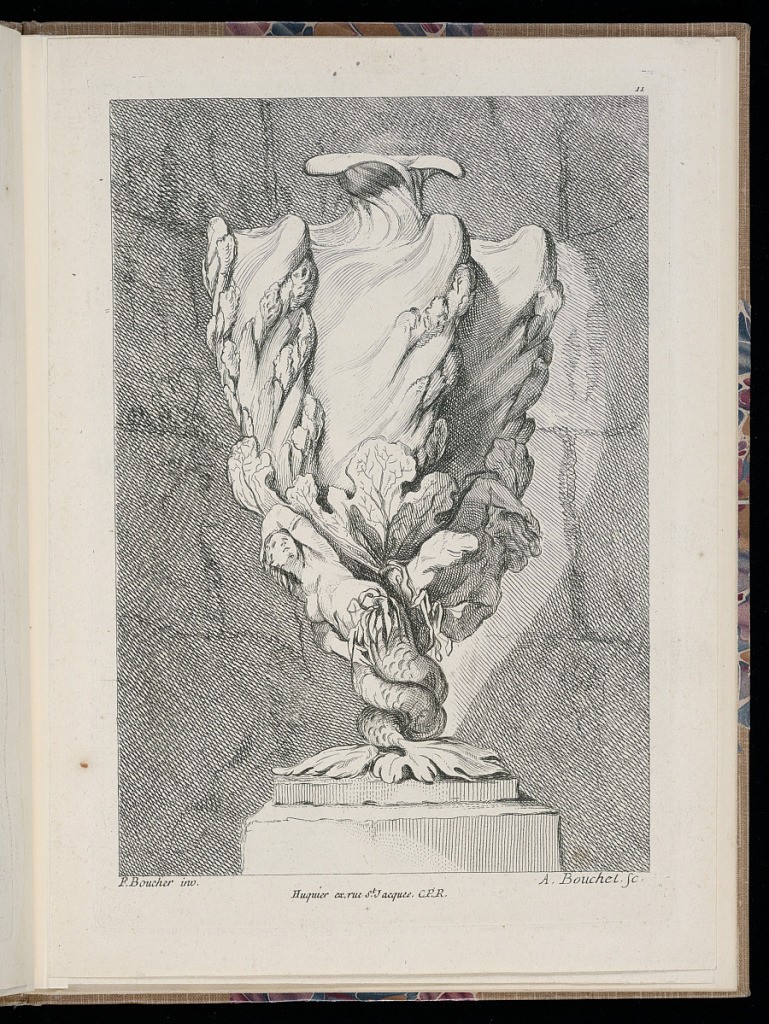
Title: Ornamental Vase Design
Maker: François Boucher, French, 1703–1770
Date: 1738–72
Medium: Etching on cream laid paper
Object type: Bound print
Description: Vase form elevated on a low plinth. The body, accentuated with rocky ribs and sea plant forms, rests upon a siren mermaid figure at left and a triton at right, their tails intertwined to form the base. The plate is signed and numbered.